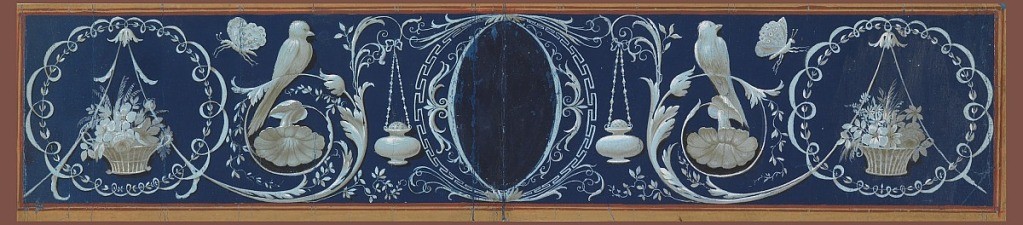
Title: Design for Wallpaper Border
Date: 1825–50
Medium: Brush and black ink, gouache on dark blue paper
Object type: Drawing
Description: In the center an escutcheon with an empty oval. Beside, a kind of altar lamp suspended at the end of a rinceau, upon which a bird sits; it originates from the inner top of a framed oval, in which stands below a basket with flowers. The ground is blue. The border is red and brown.